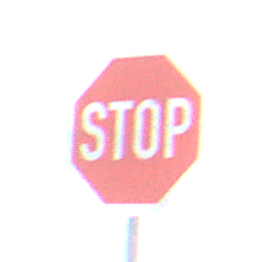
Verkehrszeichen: Stop
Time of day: SunriseSunset
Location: Outdoor (RoadRail)
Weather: PartlyCloudy
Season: NotSpecified
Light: Natural